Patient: sex M, age 19
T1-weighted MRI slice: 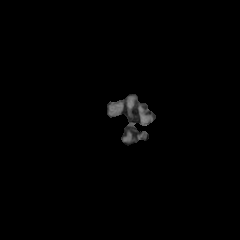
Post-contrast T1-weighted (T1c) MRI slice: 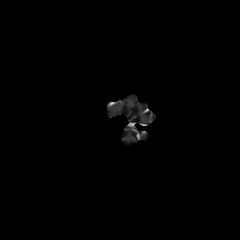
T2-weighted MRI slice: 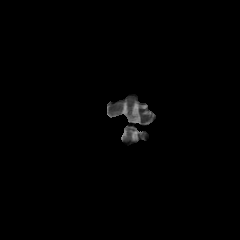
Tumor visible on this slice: no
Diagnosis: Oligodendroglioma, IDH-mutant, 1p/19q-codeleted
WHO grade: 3